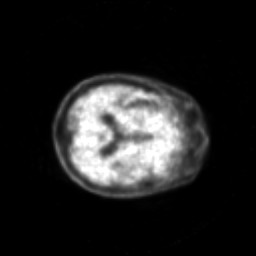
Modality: PET
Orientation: axial
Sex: male
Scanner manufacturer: siemens